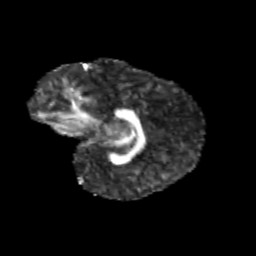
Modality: FA
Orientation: sagittal
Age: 12
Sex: female
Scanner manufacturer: siemens
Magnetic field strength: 3 T
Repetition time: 3.8 s
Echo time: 0.07 s